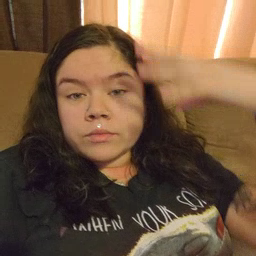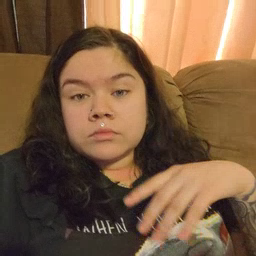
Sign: shower